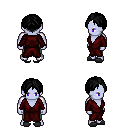
a pixel art fantasy rpg character, male body template, dark elf, purple skin, red robe, teal pants, black parted hairstyle, gray slippers, four views (front, back, left, right), 2x2 character sprite sheet, small pixel art, hard edges, no anti-aliasing